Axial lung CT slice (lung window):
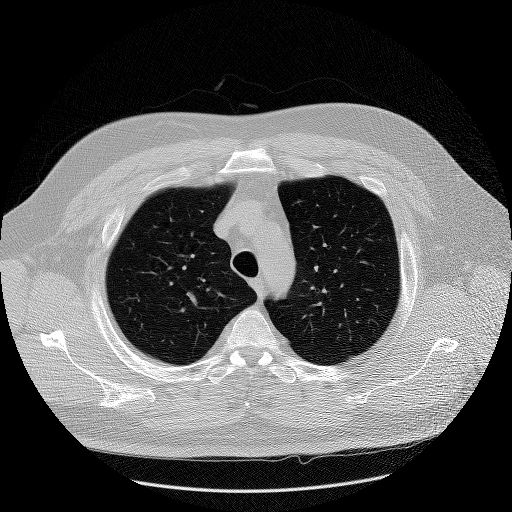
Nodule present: no